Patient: sex M, age 19
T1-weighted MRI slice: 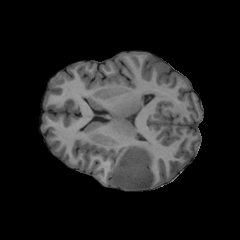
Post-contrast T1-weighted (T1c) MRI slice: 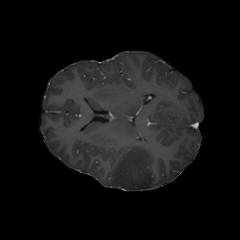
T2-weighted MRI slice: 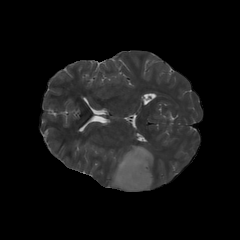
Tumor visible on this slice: yes
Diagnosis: Oligodendroglioma, IDH-mutant, 1p/19q-codeleted
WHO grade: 3